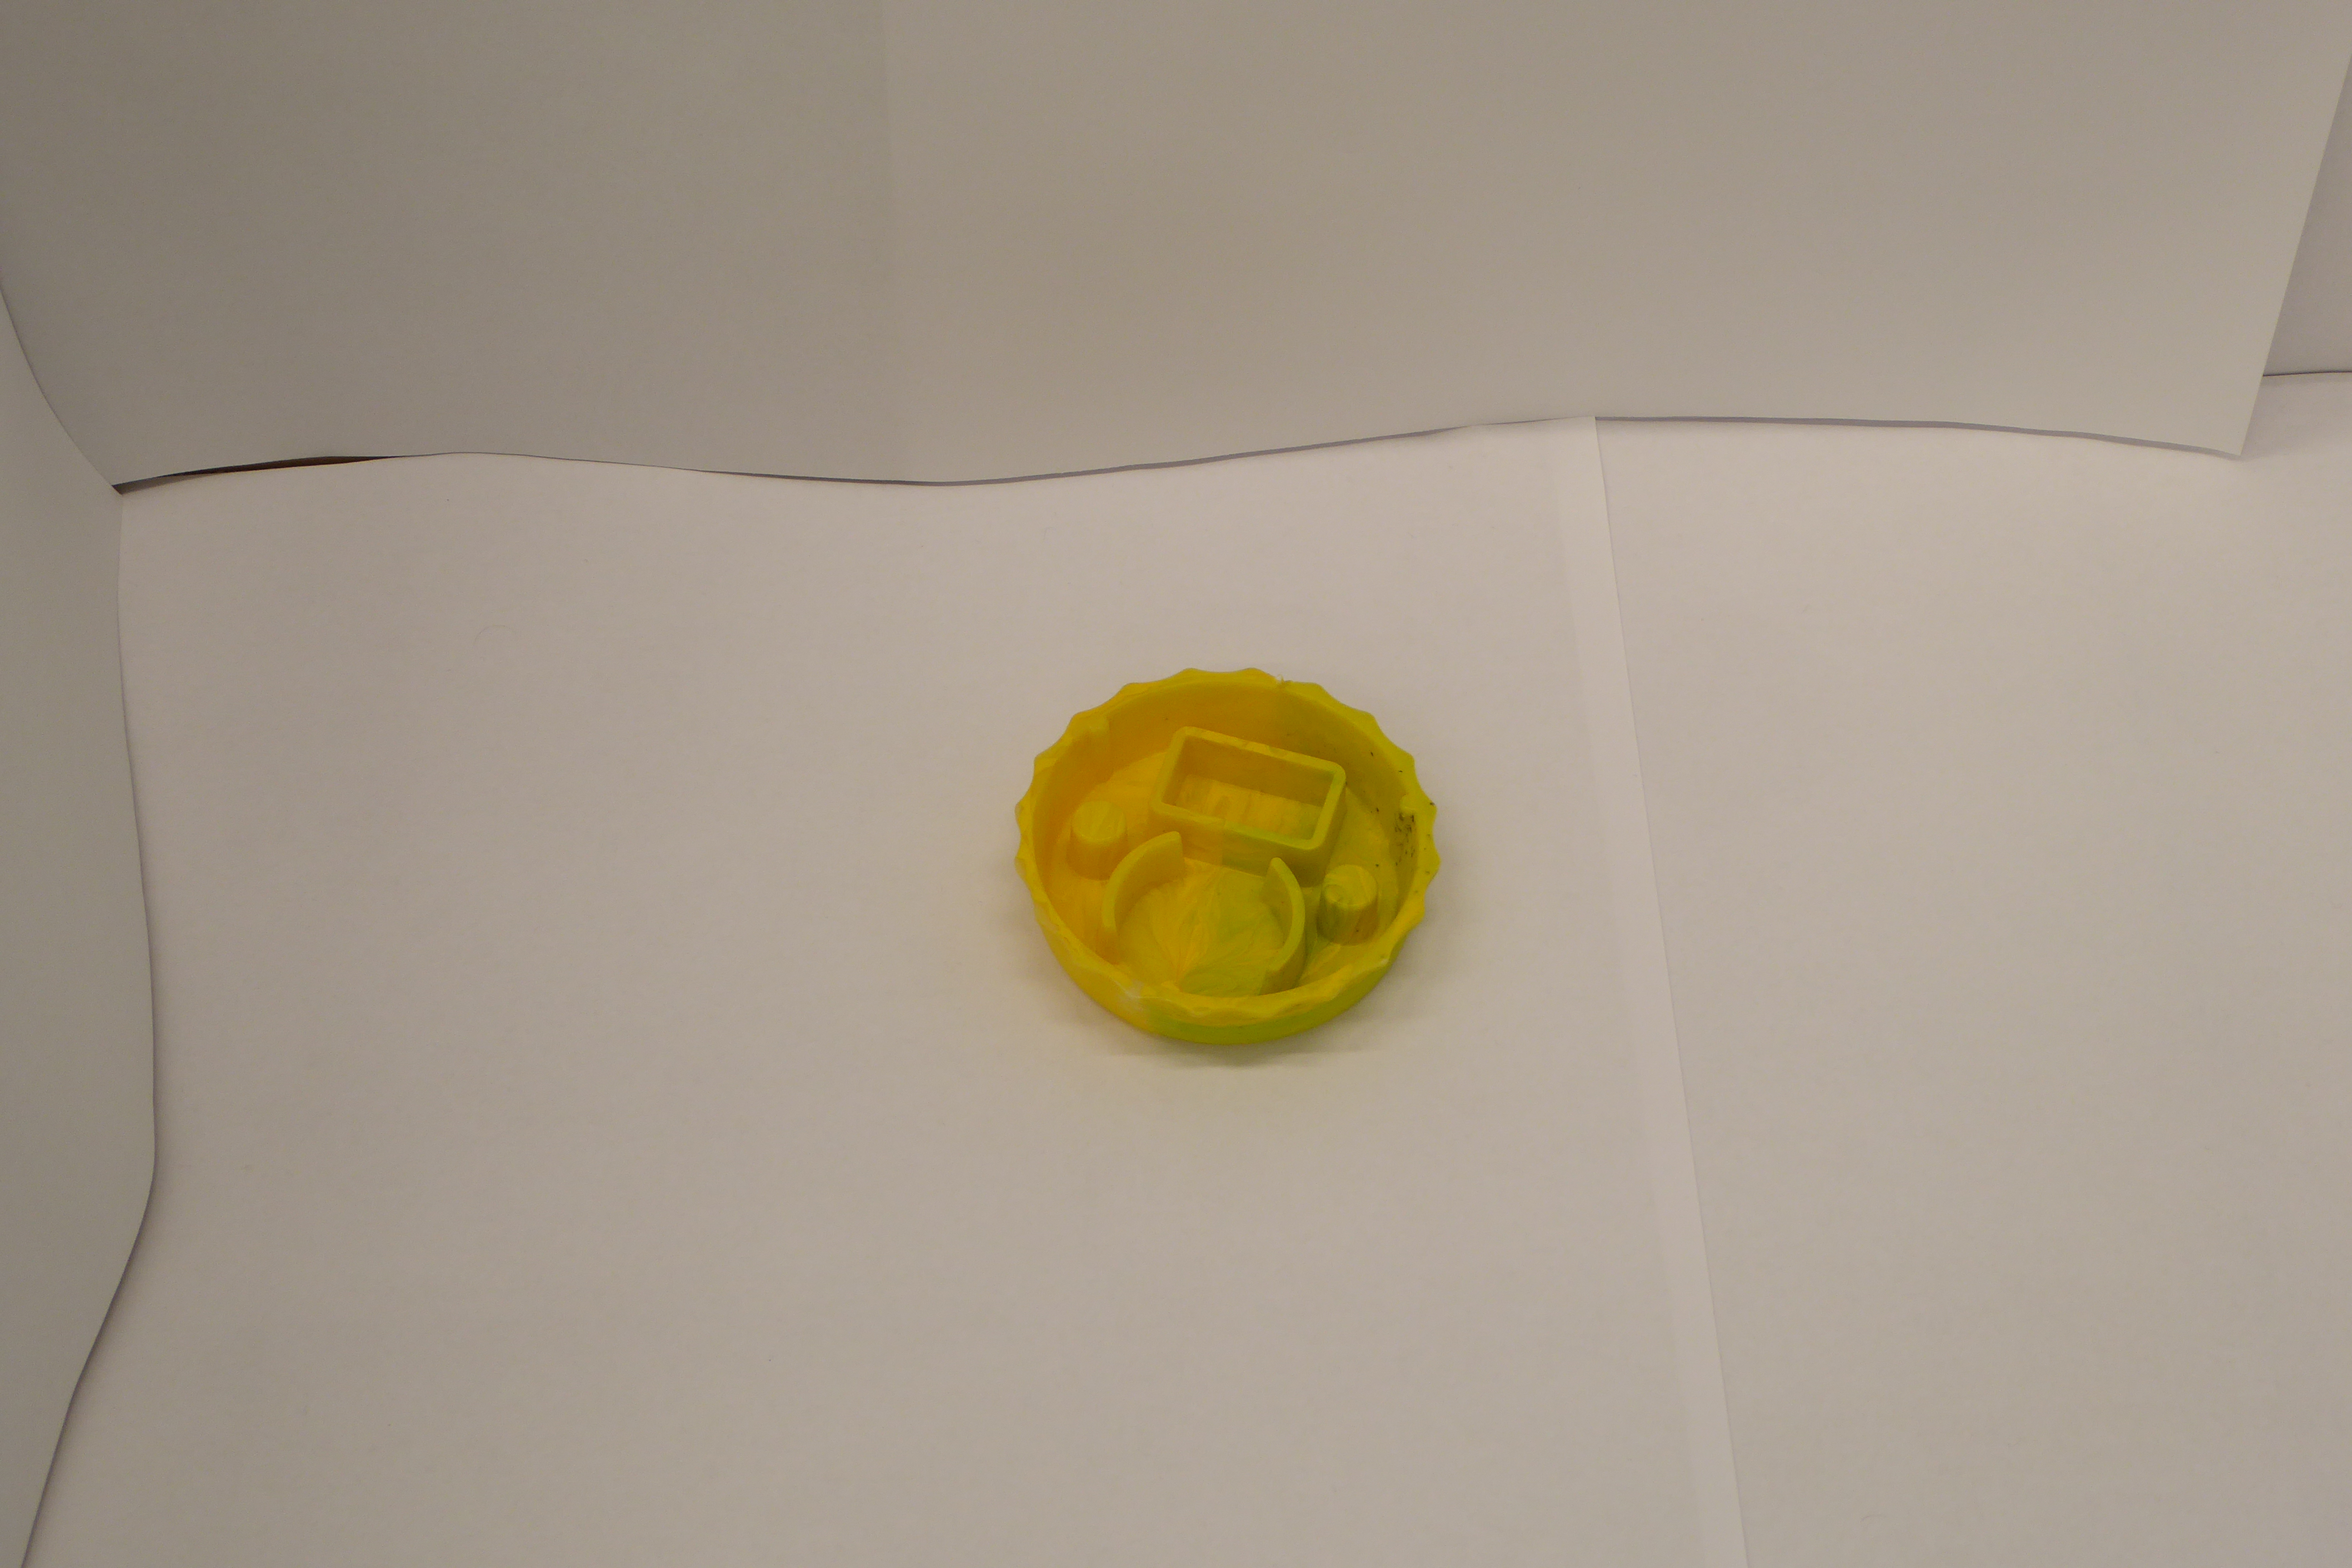
Label: Bottle Opener - Cover